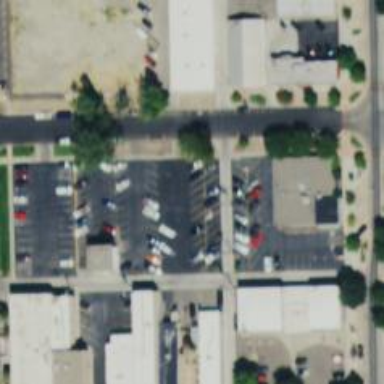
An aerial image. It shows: Parking space is available.